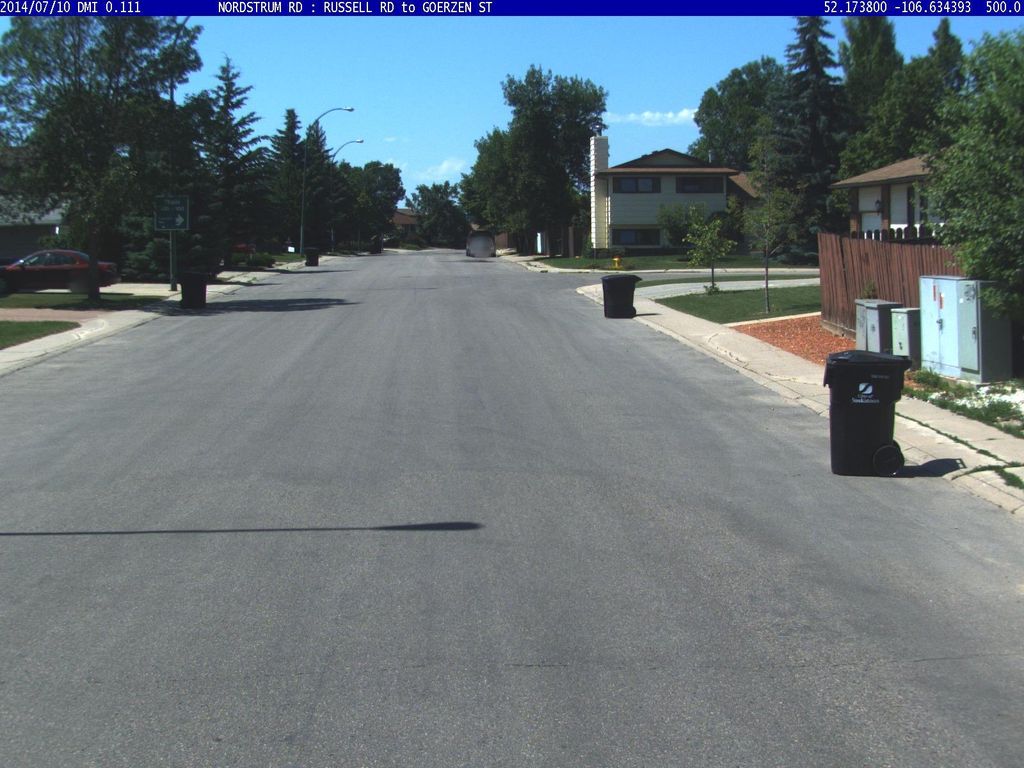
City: saskatoon